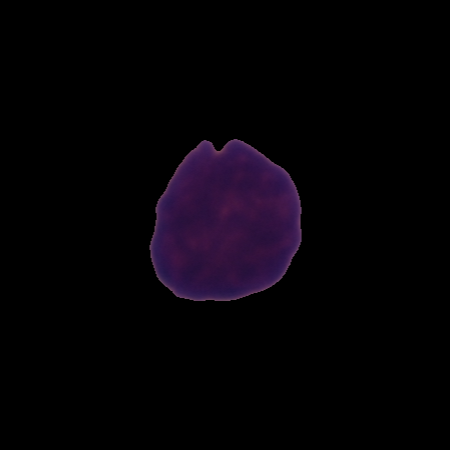
Label: healthy